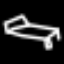
Label: bed